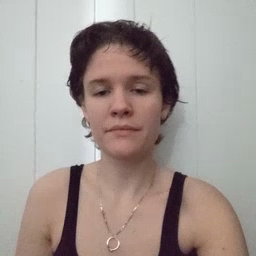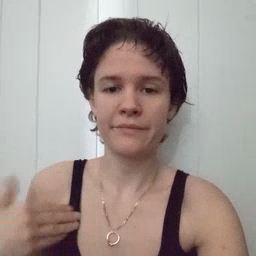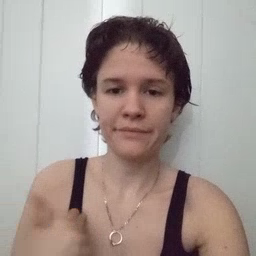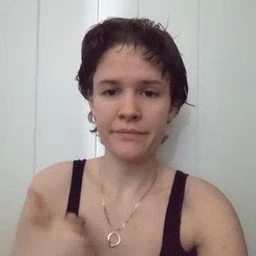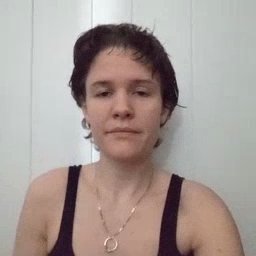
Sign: animal